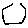
Label: hexagon